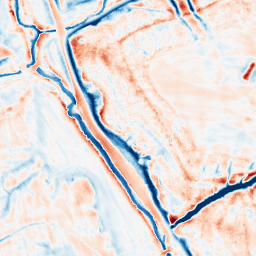
Category: edge_preserving
Decomposition family: bilateral
Decomposition parameters: d: 21
sigma_color: 25
sigma_space: 75
Upsampling method: bicubic
Upsampling parameters: scale: 4
Upsampling scale: 4